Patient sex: M
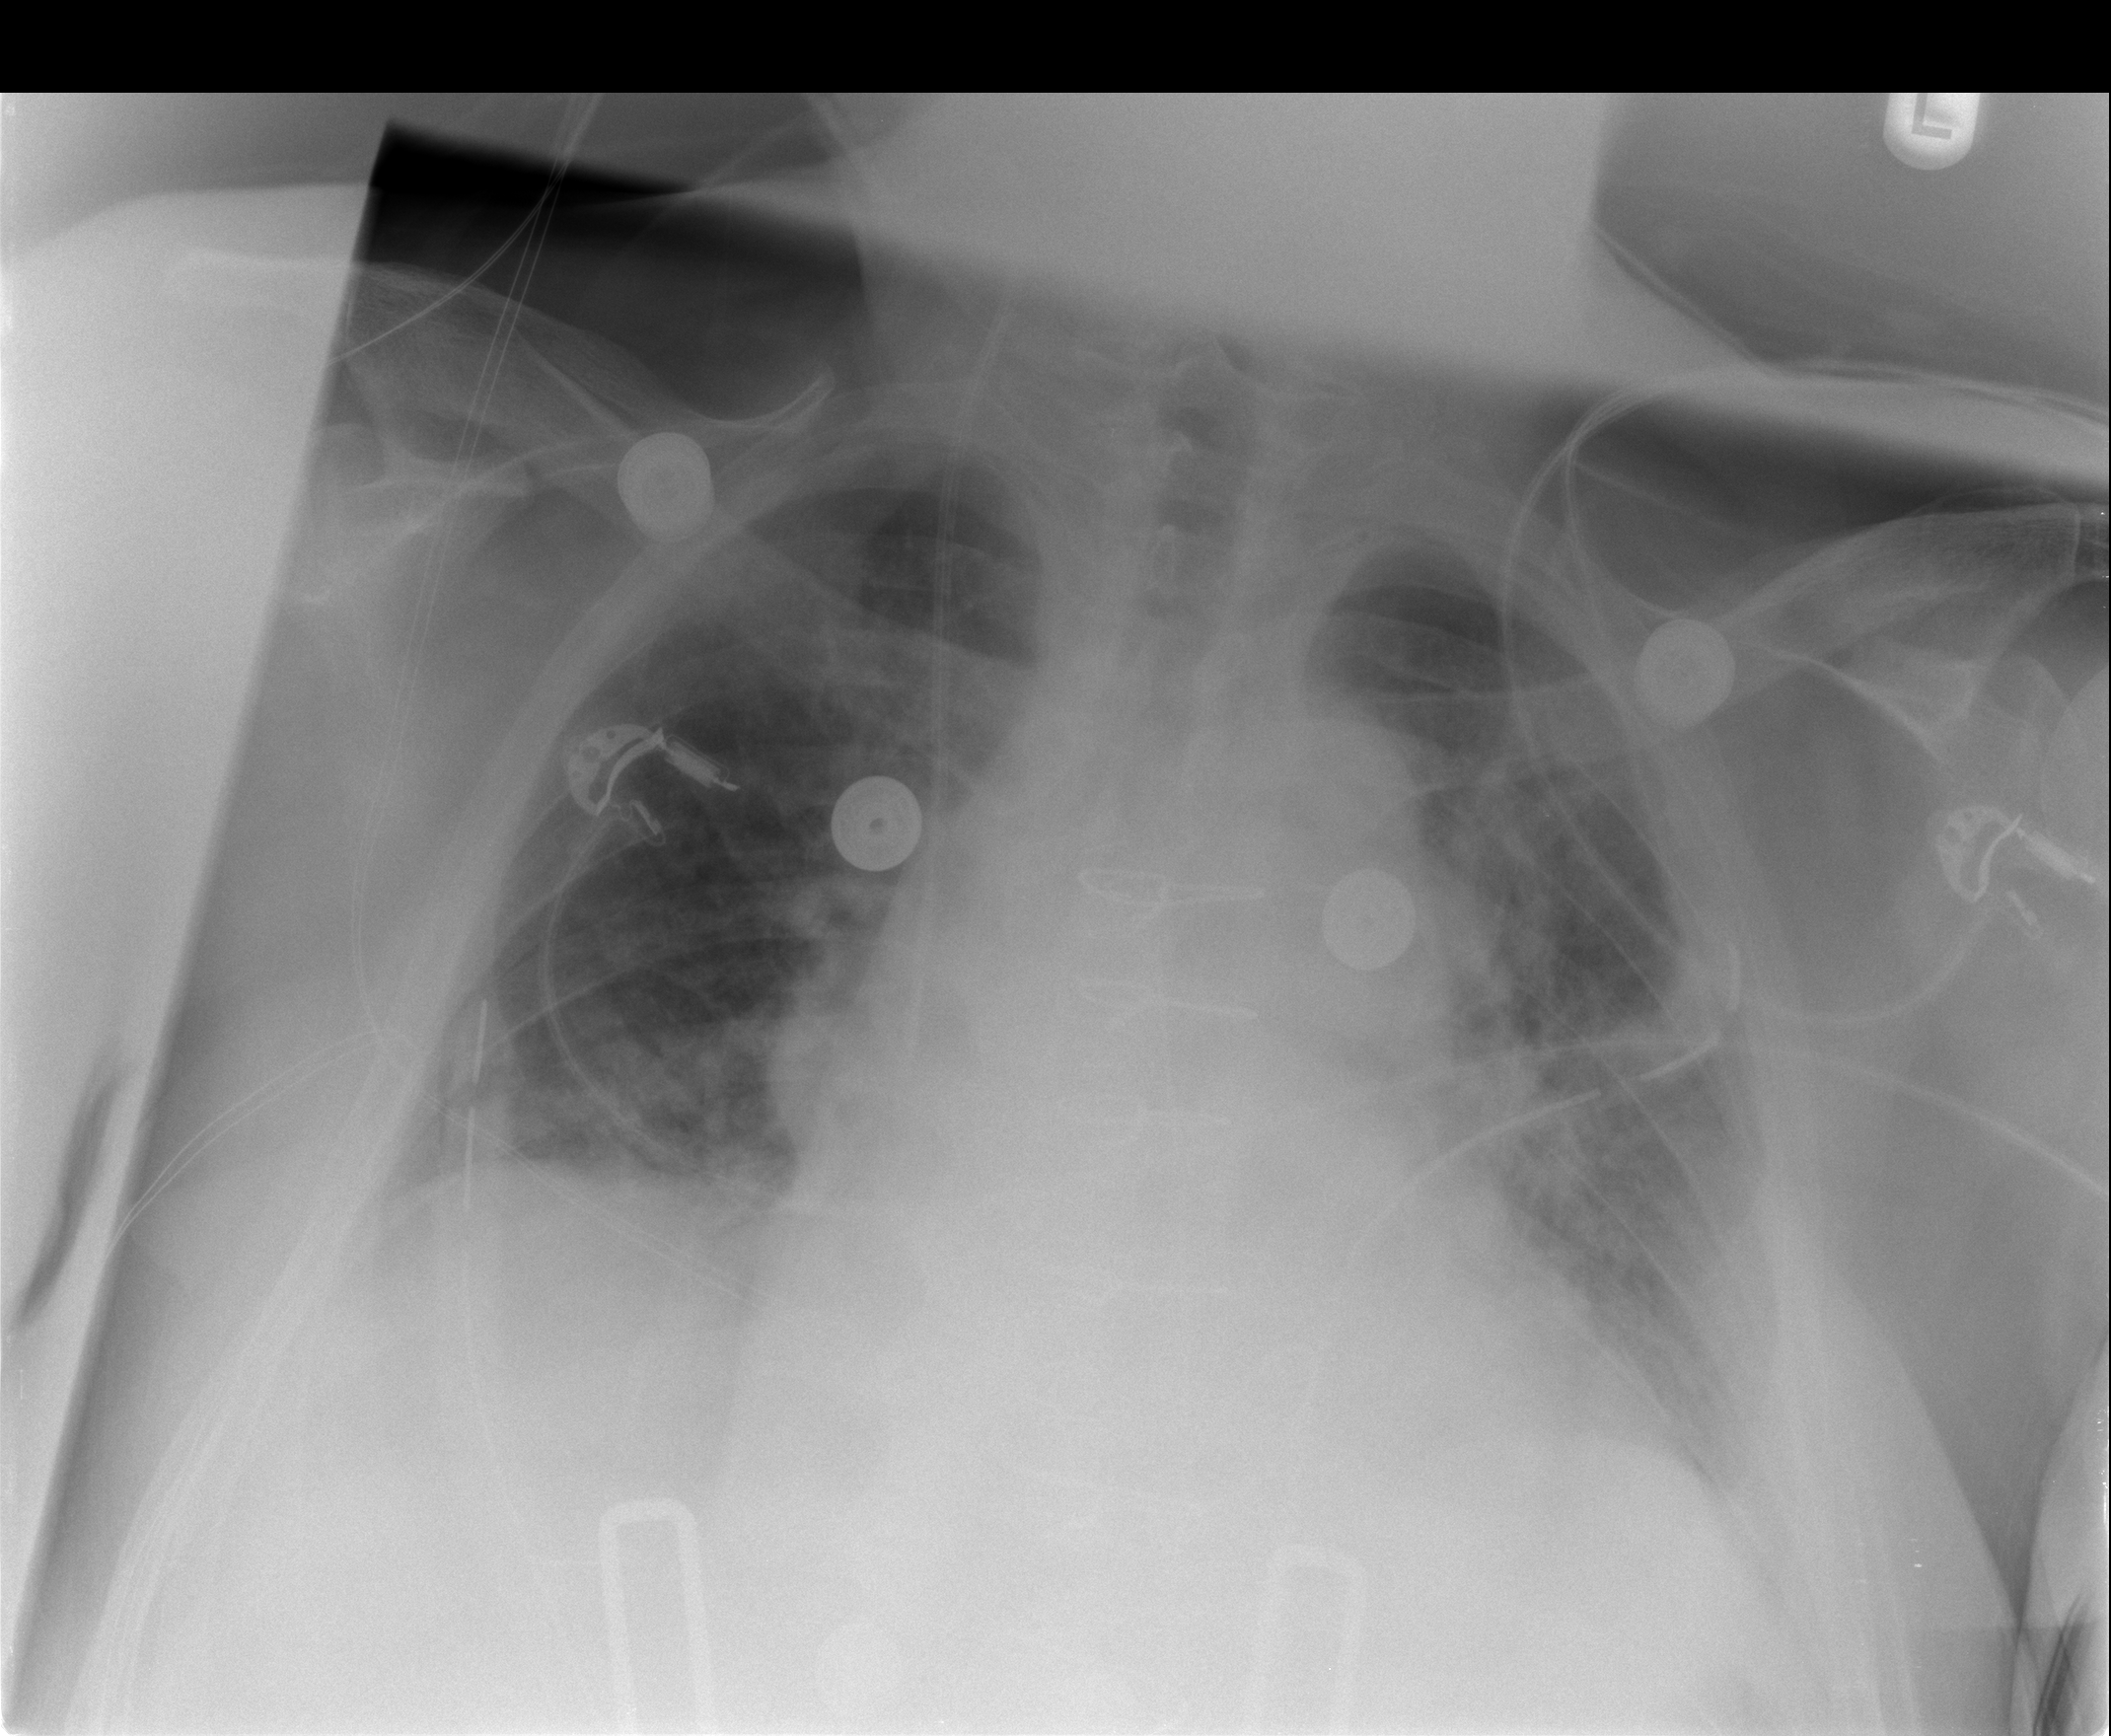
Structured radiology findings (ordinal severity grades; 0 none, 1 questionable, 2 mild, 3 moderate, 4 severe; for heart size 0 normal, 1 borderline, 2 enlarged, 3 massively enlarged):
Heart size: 2
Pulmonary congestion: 2
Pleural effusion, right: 1
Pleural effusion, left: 2
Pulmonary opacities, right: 0
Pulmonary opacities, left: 0
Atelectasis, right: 2
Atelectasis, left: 2